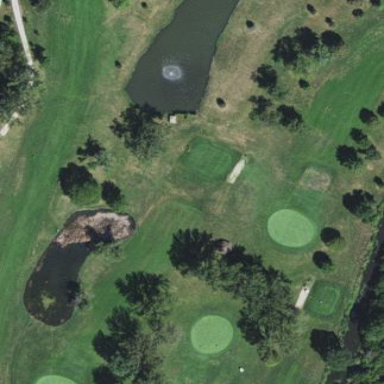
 part of golf course fairway. It is used for the sport of golf."